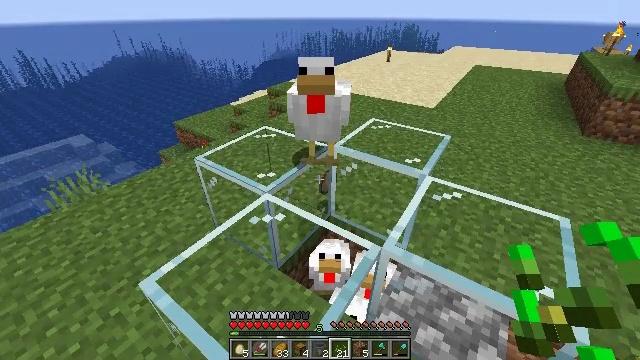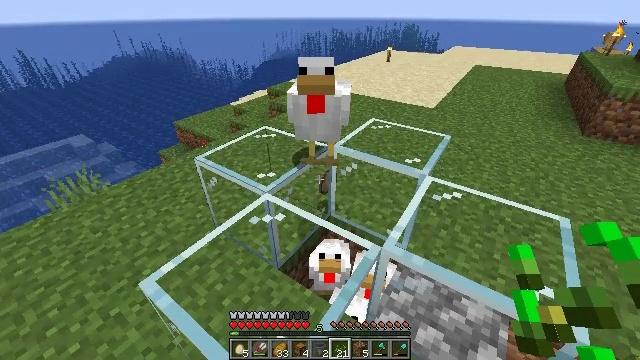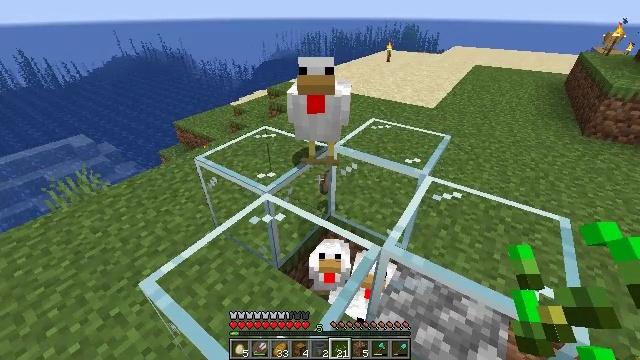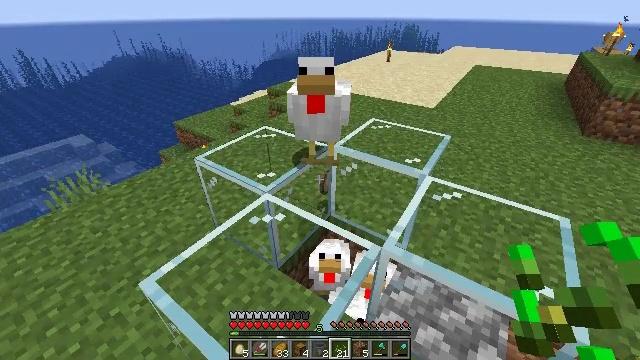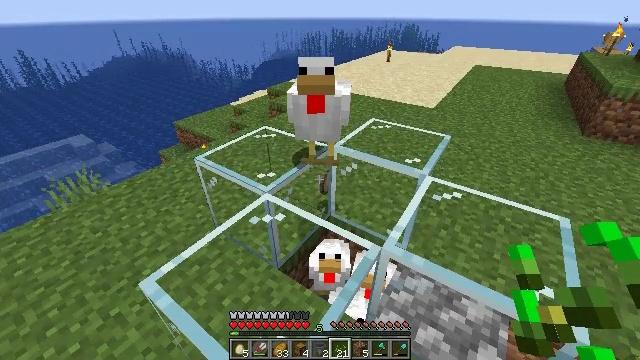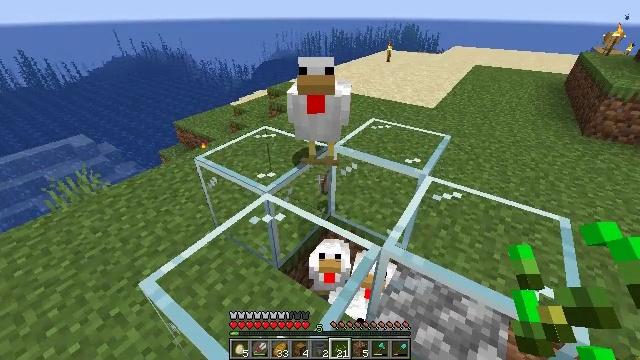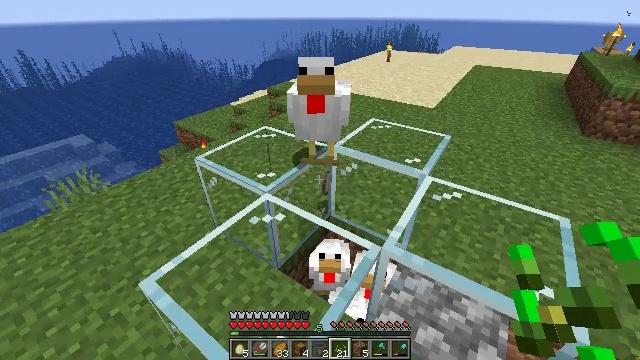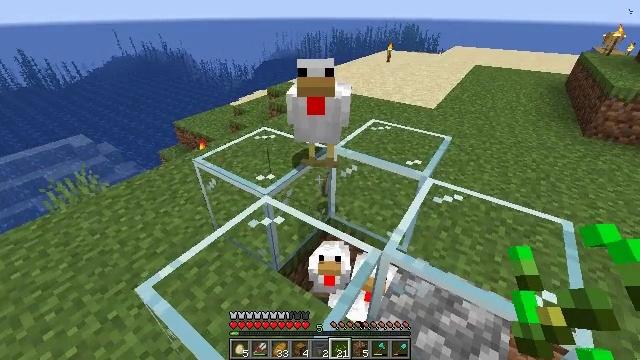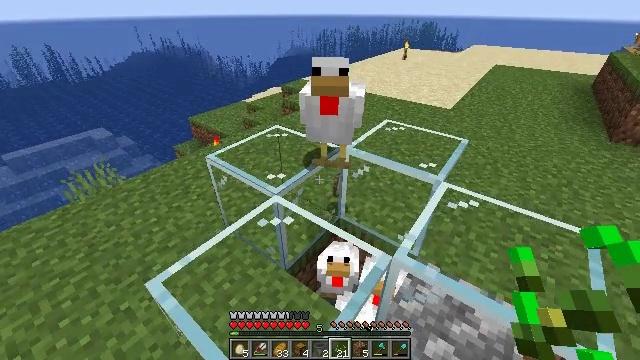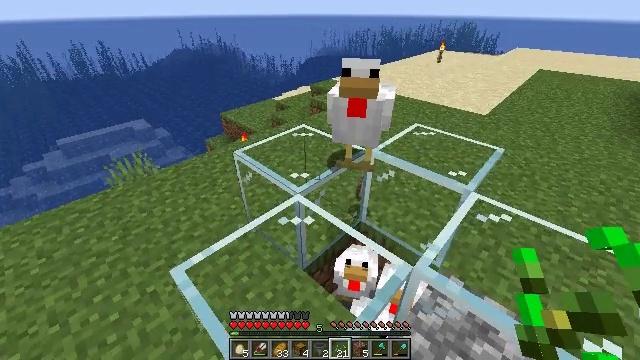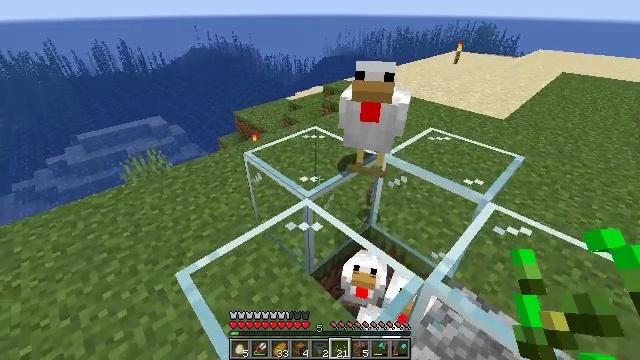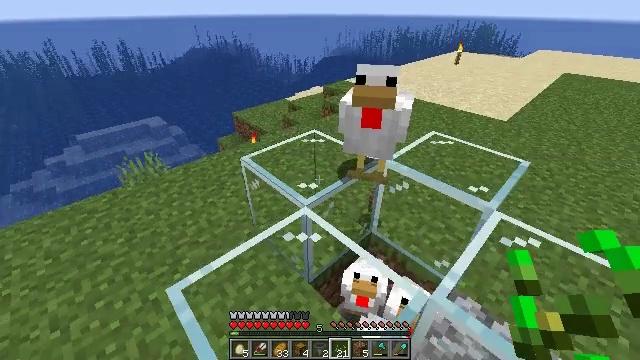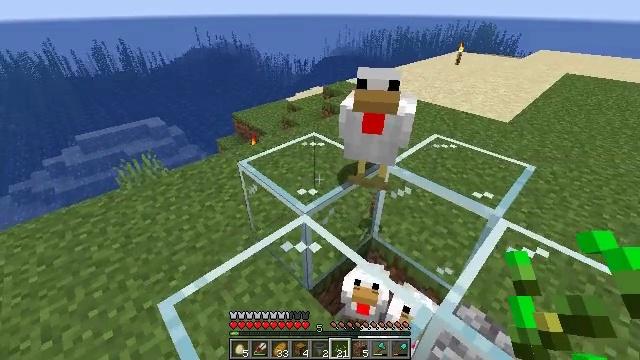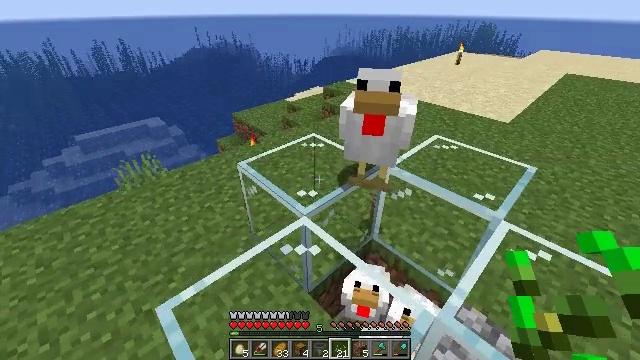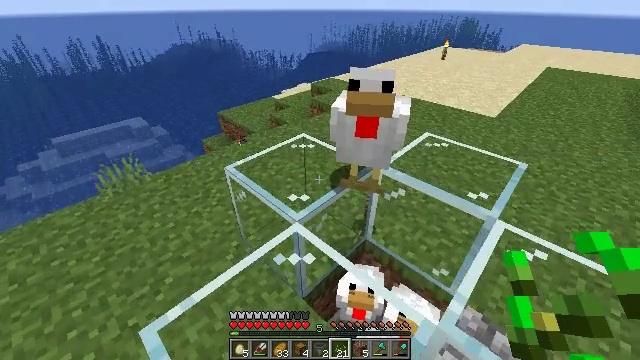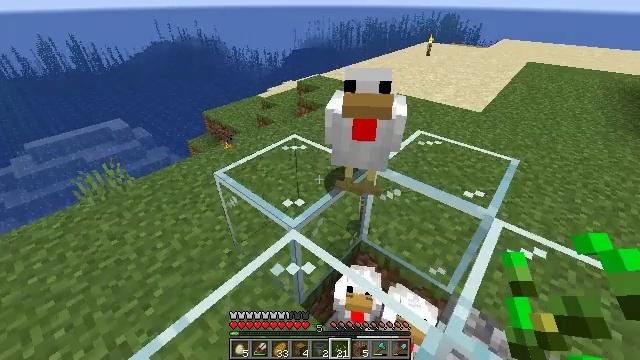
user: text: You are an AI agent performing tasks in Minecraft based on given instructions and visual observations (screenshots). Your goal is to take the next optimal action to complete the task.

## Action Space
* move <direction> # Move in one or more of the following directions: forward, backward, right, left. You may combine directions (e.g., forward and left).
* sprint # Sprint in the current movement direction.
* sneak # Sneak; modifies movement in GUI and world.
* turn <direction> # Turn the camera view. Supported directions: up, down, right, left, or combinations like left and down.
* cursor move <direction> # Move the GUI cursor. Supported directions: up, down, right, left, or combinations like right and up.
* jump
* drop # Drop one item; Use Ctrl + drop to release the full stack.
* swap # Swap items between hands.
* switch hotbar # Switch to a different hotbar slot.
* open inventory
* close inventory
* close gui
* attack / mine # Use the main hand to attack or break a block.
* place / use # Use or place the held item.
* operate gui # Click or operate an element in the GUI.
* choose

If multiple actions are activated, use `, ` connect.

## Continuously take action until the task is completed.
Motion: motion action
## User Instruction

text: Combat enemy.
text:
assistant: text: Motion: sneak
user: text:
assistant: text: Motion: sneak
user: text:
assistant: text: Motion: sneak
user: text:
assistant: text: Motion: sneak
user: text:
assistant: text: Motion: sneak
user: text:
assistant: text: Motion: sneak
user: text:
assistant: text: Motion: move forward, sneak
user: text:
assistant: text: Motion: move forward, sneak, turn left
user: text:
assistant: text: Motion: move forward, sneak, turn left
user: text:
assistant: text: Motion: move forward, sneak, turn left
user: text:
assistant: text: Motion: move forward, sneak
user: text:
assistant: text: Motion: move forward, sneak
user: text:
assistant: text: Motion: move forward, sneak
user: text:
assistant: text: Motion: move forward and move left, sneak, turn right
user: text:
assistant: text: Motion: move forward and move left, sneak, turn right
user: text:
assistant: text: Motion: move forward and move left, sneak
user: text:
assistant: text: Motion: move forward and move left, sneak
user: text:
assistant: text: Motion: move forward and move left, sneak
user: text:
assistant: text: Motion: move forward and move left, sneak
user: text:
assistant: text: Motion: move forward and move left, sneak
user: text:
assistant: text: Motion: move forward and move left, sneak
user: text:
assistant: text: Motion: move forward and move left, sneak
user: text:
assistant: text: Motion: move forward and move left, sneak, turn right and down
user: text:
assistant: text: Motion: move forward and move left, sneak, turn right and down
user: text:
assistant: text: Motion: move forward and move left, sneak, turn right
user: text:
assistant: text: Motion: move forward and move left, sneak, turn right
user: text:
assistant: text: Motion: move forward and move left, sneak, turn right
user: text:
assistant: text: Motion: move forward and move left, sneak, turn right
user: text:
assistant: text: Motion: move forward and move left, sneak, turn right
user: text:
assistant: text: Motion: move forward and move left, sneak